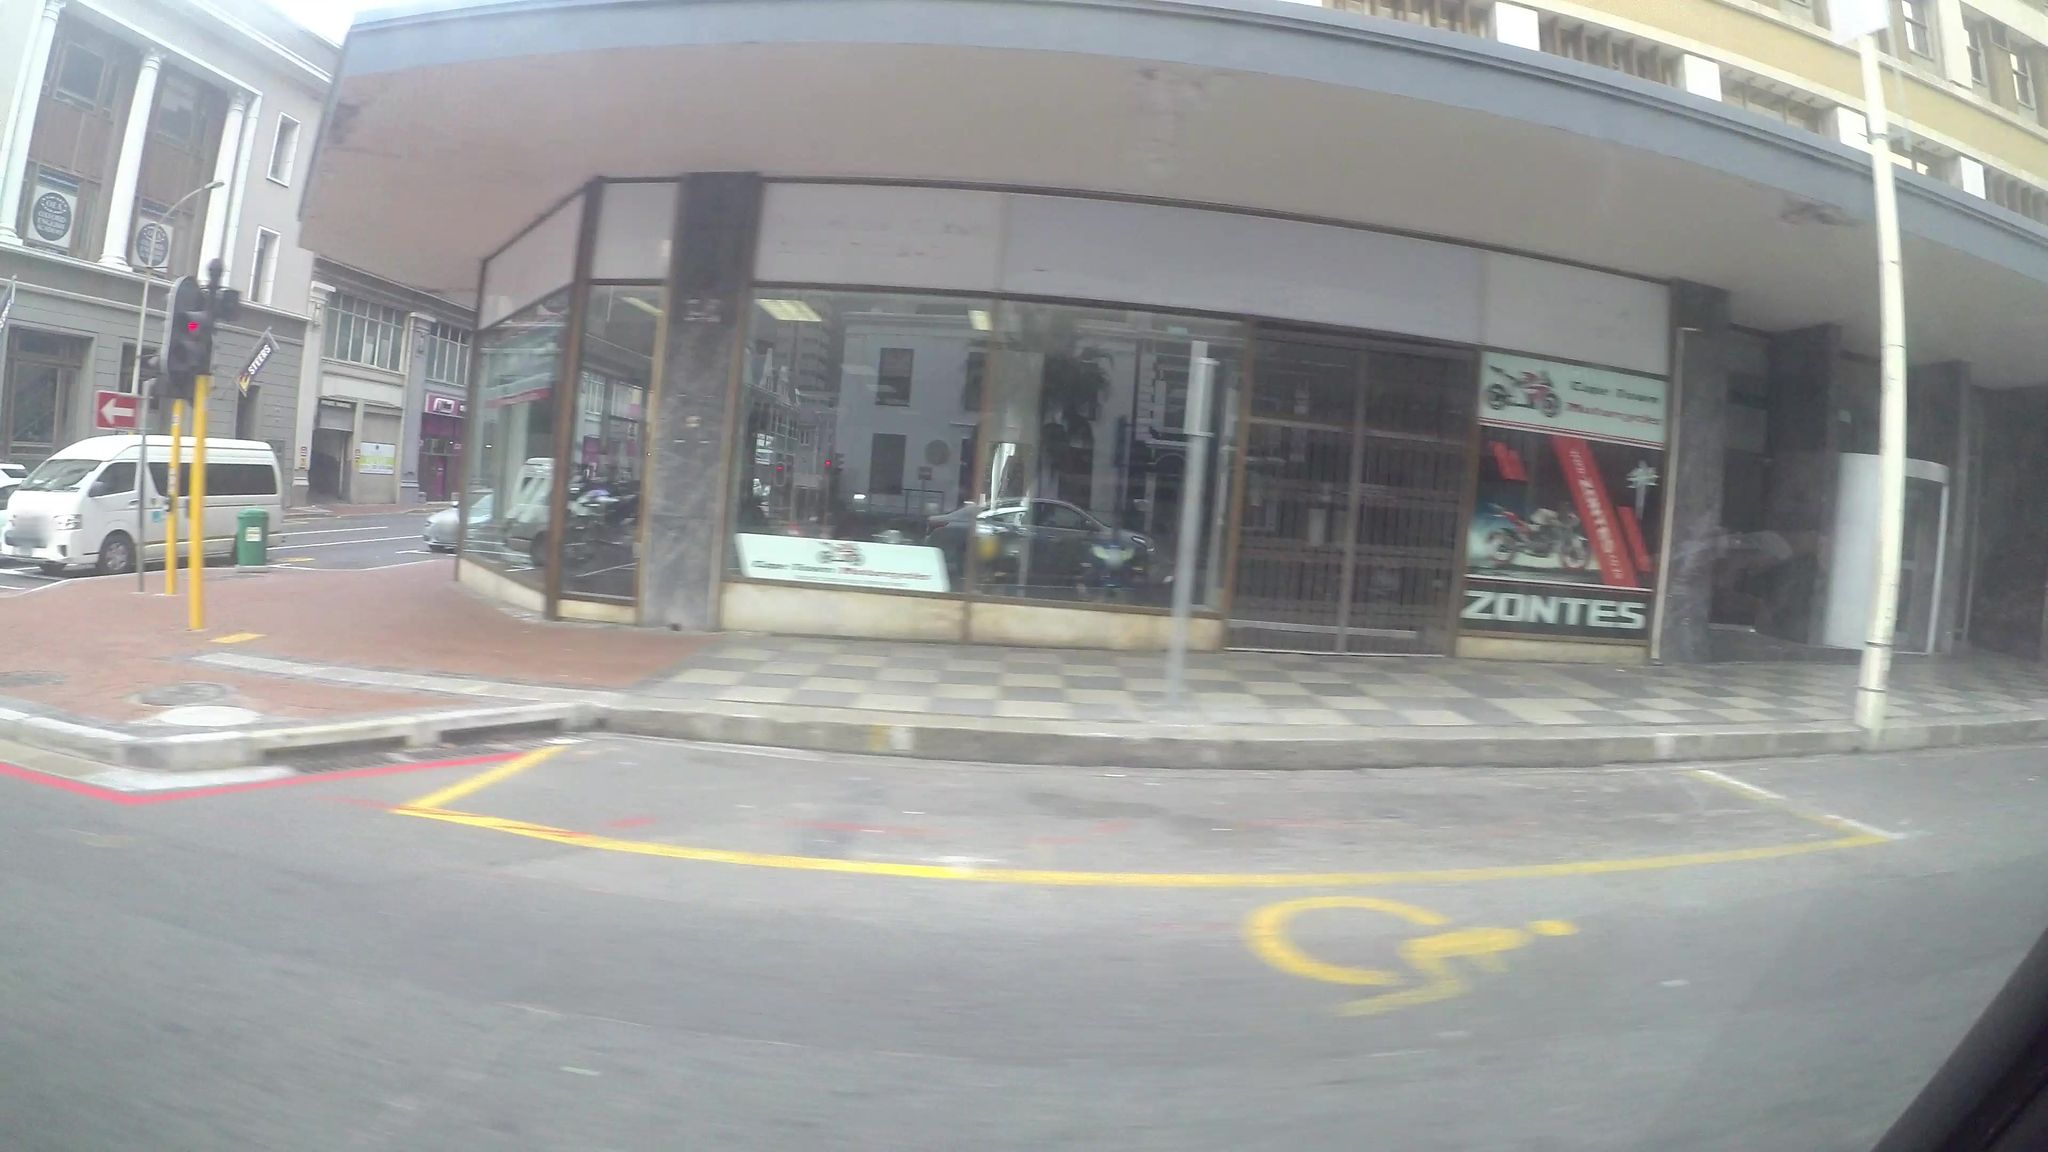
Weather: snowy
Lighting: day
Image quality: slightly poor
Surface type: driving surface
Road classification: primary
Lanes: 3
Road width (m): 12.1
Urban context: urban centre
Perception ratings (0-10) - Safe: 2.7, Lively: 8.64, Beautiful: 2.48, Boring: 2.42, Depressing: 7.11, Wealthy: 1.54